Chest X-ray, PA view. Patient: 68 years old, sex F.
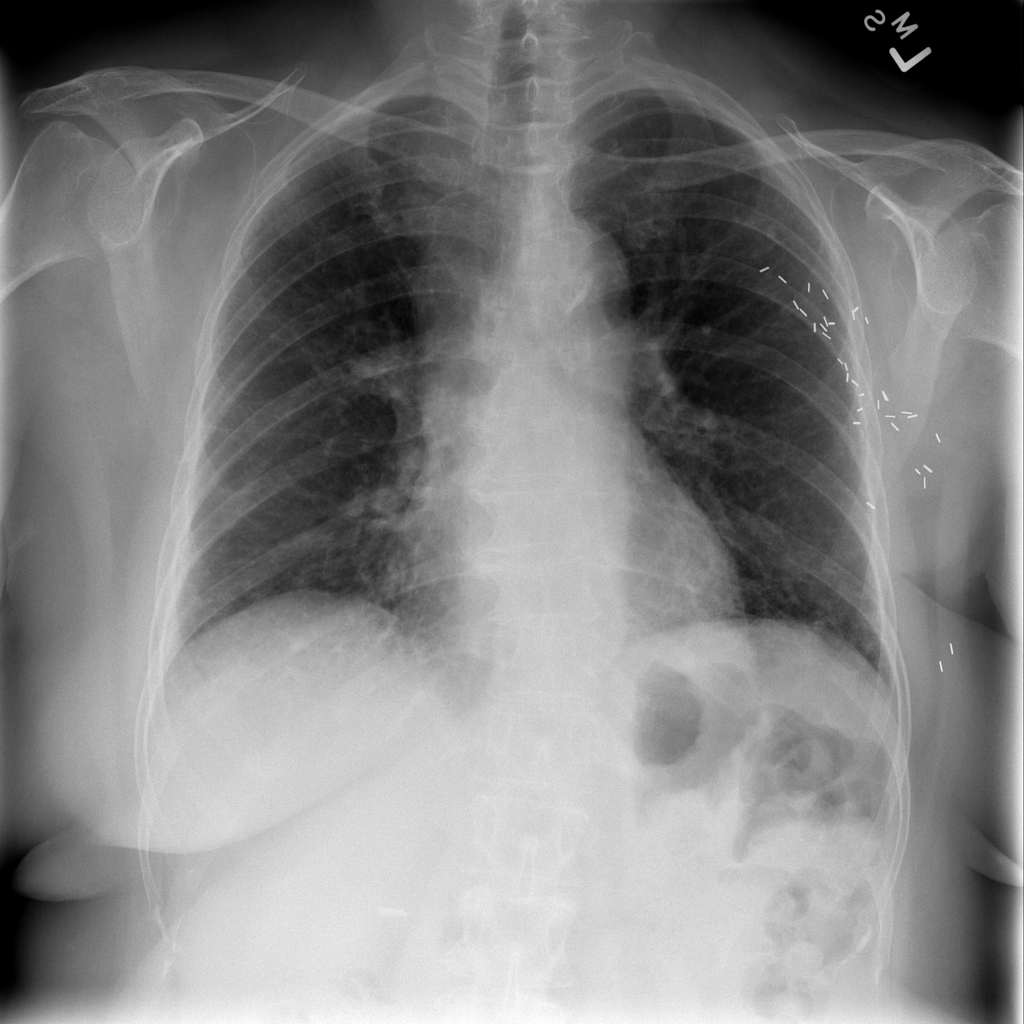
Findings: No Finding